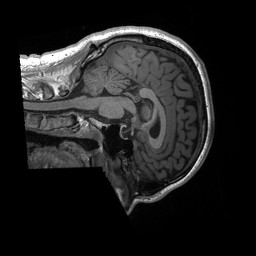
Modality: T1w
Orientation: sagittal
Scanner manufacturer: siemens
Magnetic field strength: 3 T
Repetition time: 2.4 s
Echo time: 0.00224 s